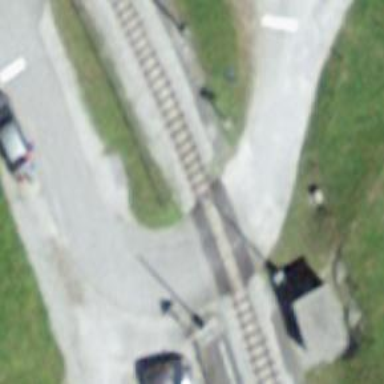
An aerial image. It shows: Level crossing along the railway.